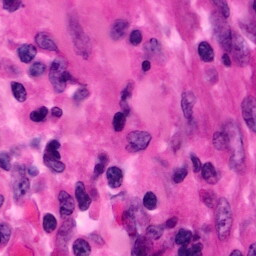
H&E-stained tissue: Pancreatic